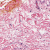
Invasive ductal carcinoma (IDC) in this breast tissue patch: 0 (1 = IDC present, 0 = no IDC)